Current action and preconditions to check: trajectory_clear

Your task: For each precondition in the list above, predict whether it will hold at this action.

Consider the current scene as observed from the mobile robot's camera, and analyze the predicted future states of all dynamic agents (e.g., people, animals, vehicles, or any moving entities) within the NEXT SECOND.

IMPORTANT: Only answer "very likely" if you are absolutely certain—based on strong, clear evidence—that a dynamic agent will violate the precondition in the predicted future state. Do NOT answer "very likely" for unlikely, ambiguous, or low-probability risks.

Ask yourself for each precondition: Is there a high probability, with clear and convincing evidence, that the predicted future states of any dynamic agent will interfere with the predicted future state of the currently executing action within the NEXT SECOND, causing that precondition to fail?

Assess the risk level based on these predictions. Use "likely" or "very likely" if motions create a clear risk of interference.

Use "neutral" or "improbable" if agents are nearby but their predicted paths are clearly diverging or non-conflicting.

Failure Risk Categories: "very improbable", "improbable", "neutral", "likely", "very likely"

Answer Format: Output ONLY the probability_of_failure value from these categories: "very improbable", "improbable", "neutral", "likely", "very likely"

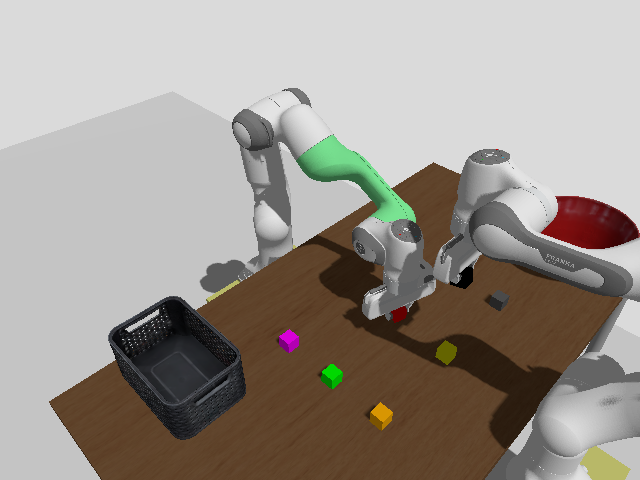

Answer: improbable